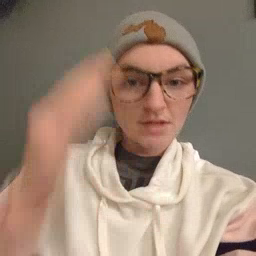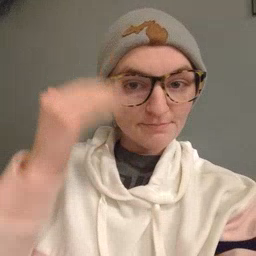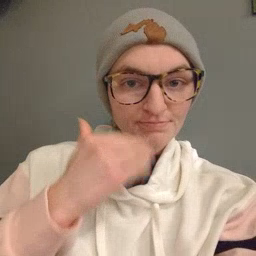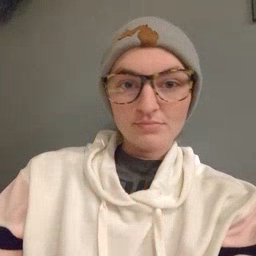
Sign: head